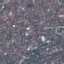
Land use / land cover: Residential